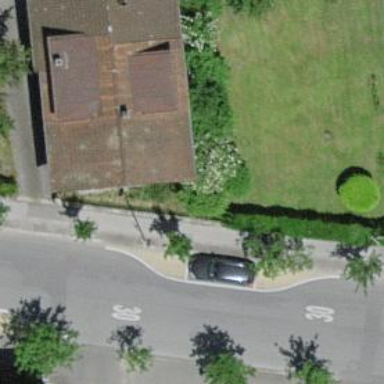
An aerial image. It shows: Street tree with broadleaved leaves.